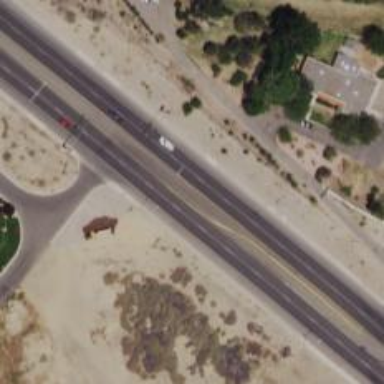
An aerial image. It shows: Asphalt road classified as trunk highway.